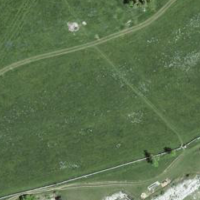
EUNIS habitat code: 24
Species observed at this site:
Certhia brachydactyla
Corvus corone
Anthus trivialis
Turdus philomelos
Dendrocopos major
Turdus viscivorus
Aegithalos caudatus
Buteo buteo
Sylvia atricapilla
Phylloscopus collybita
Poecile palustris
Carduelis citrinella
Alauda arvensis
Erithacus rubecula
Dryocopus martius
Pica pica
Phoenicurus ochruros
Certhia familiaris
Garrulus glandarius
Sitta europaea
Falco tinnunculus
Corvus corax
Picus viridis
Periparus ater
Motacilla cinerea
Cyanistes caeruleus
Lophophanes cristatus
Troglodytes troglodytes
Pyrrhula pyrrhula
Fringilla coelebs
Regulus ignicapilla
Passer domesticus
Ptyonoprogne rupestris
Carduelis carduelis
Turdus merula
Columba palumbus
Passer montanus
Circus aeruginosus
Tachymarptis melba
Dryobates minor
Succisa pratensis
Parus major
Hirundo rustica
Milvus milvus
Regulus regulus
Coccothraustes coccothraustes
Aquila chrysaetos
Motacilla alba
Delichon urbicum